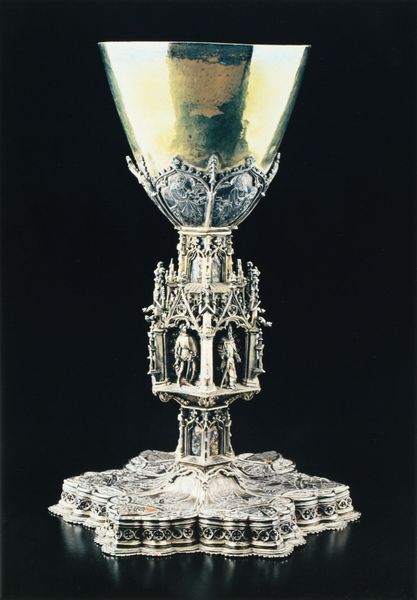
Titel: Kelch von Gian Galeazzo Visconti
Institution: Monza, Museo del Duomo
Schlagwörter: fuß, männer, ornament, trinken, silber, kirche, figur, gold, kelch, gotik, engel, statue, bogen, giebel, figuren, kuppel, wein, verzierung, fein, stiel, becher, gefäß, kreuz, religion, detailliert, kupfer, ständer, karl, golden, pokal, kunsthandwerk, preis, masswerk, giessen, nischen, nieschen, trinkkelch, silver, silberkelch